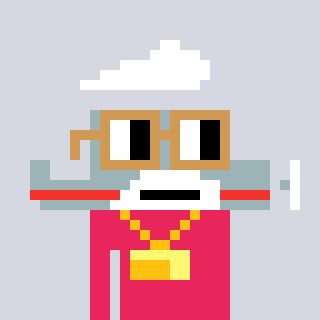
a pixel art character with square brown glasses, a plane-shaped head and a redpinkish-colored body on a cool background